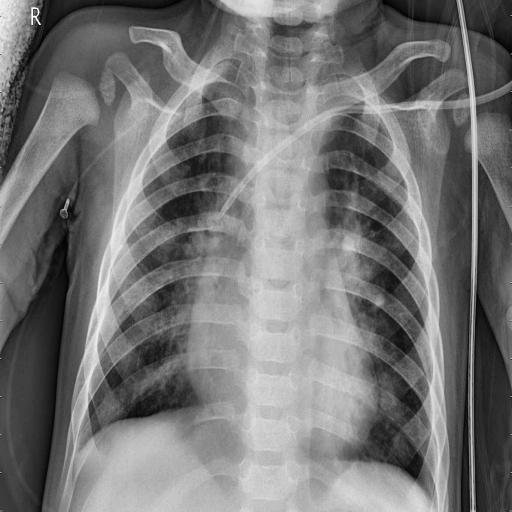
Finding: PNEUMONIA